I will show an image sequence of human cooking. I have annotated the images with numbered circles. Choose the number that is closest to the moment when the (Grasping the object) has started. You are a five-time world champion in this game. Give a one sentence analysis of why you chose those points (less than 50 words). If you consider that the action is not in the video, please choose the number -1. Provide your answer at the end in a json file of this format: {"points": []}
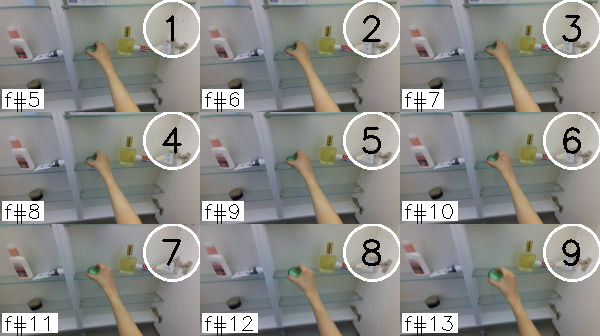
Frame 1 shows the clearest moment of hand-object contact.
{"points": [1]}